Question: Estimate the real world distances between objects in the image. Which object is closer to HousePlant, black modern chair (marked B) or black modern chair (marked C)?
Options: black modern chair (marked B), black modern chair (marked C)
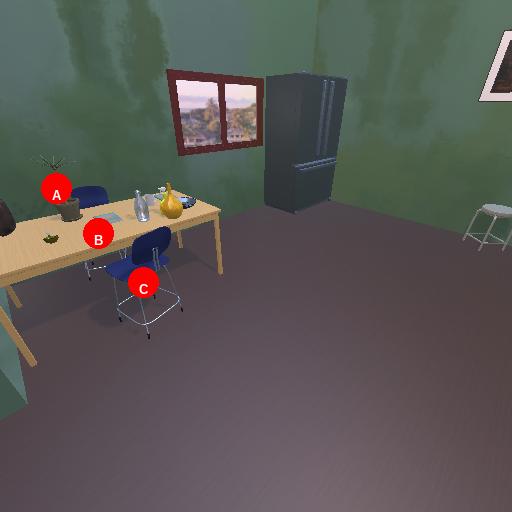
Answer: black modern chair (marked B)